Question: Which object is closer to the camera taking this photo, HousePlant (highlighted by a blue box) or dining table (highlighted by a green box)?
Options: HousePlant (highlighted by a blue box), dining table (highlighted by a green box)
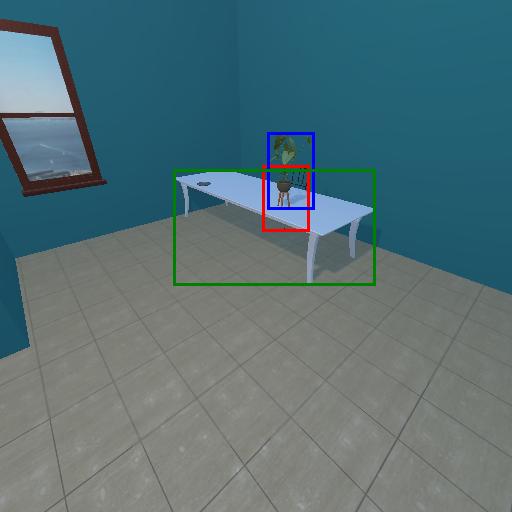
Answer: HousePlant (highlighted by a blue box)